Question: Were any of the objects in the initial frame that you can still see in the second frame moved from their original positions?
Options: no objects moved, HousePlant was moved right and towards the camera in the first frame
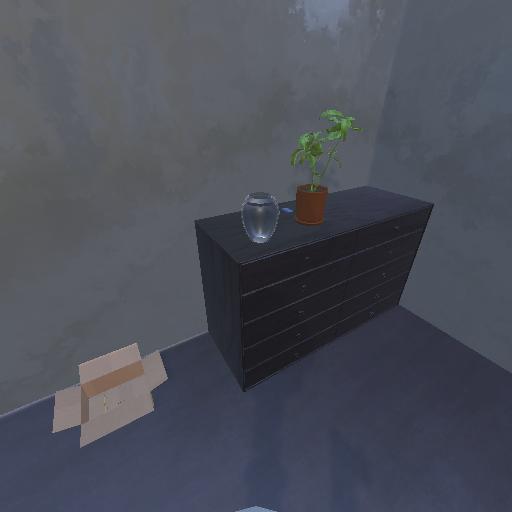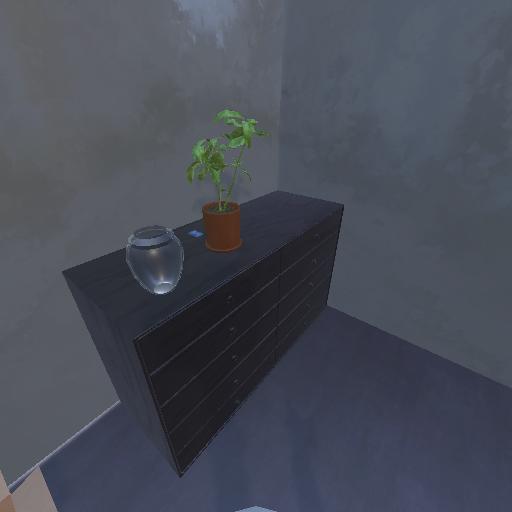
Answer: no objects moved